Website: home-depot
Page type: account-dashboard
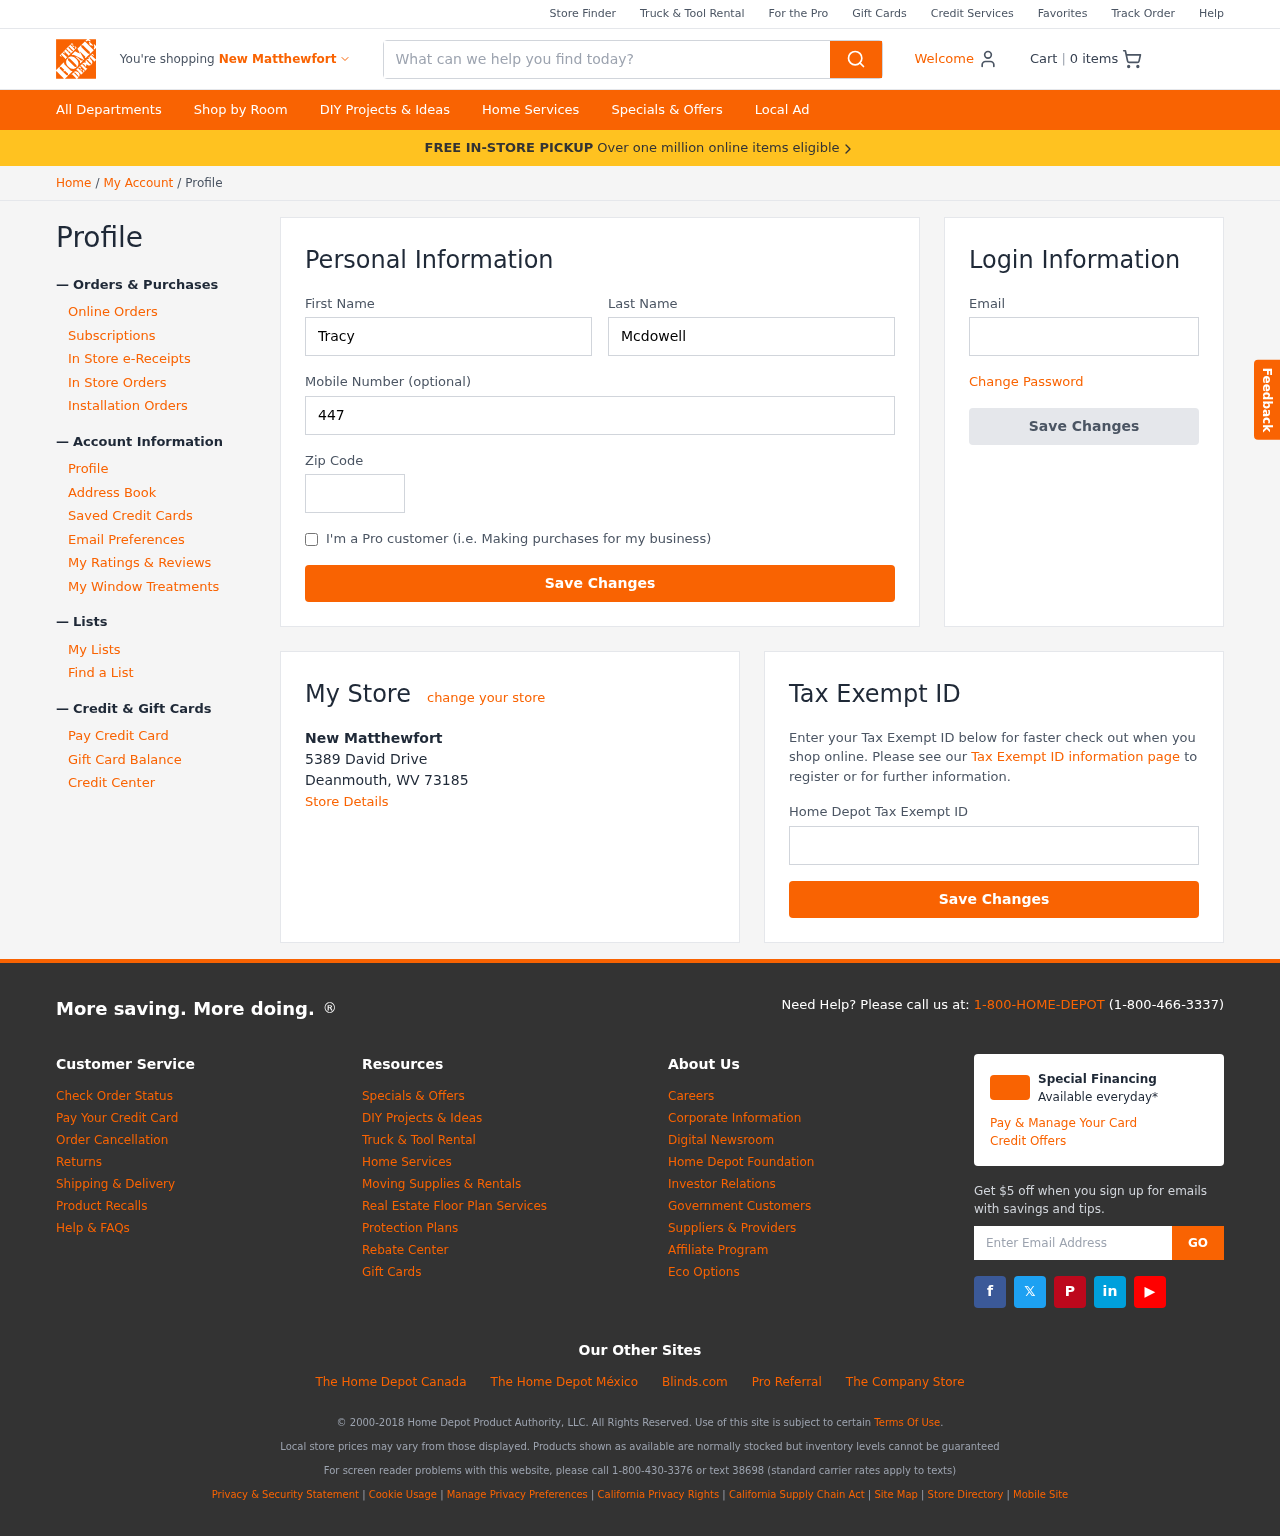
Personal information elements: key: PII_CITY
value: New Matthewfort
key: PII_EMAIL
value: tracy_mcdowell@yahoo.com
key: PII_FIRSTNAME
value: Tracy
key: PII_LASTNAME
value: Mcdowell
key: PII_LOCATION1_CITY_STATE_ZIP
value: Deanmouth, WV 73185
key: PII_LOCATION1_NAME
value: New Matthewfort
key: PII_LOCATION1_STREET
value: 5389 David Drive
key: PII_PHONE
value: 4472295266
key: PII_POSTCODE
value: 84426
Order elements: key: ORDER_NUM_ITEMS
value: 0
Search elements: key: HEADER_SEARCH
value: What can we help you find today?